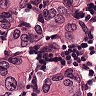
Metastatic tissue present: yes